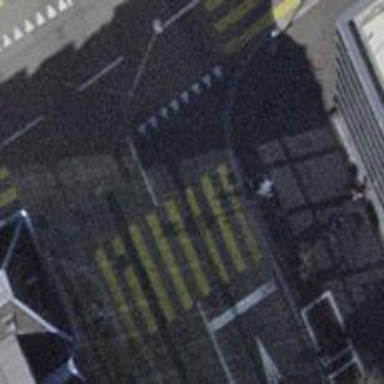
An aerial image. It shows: Zebra crossing with traffic signals on the road.